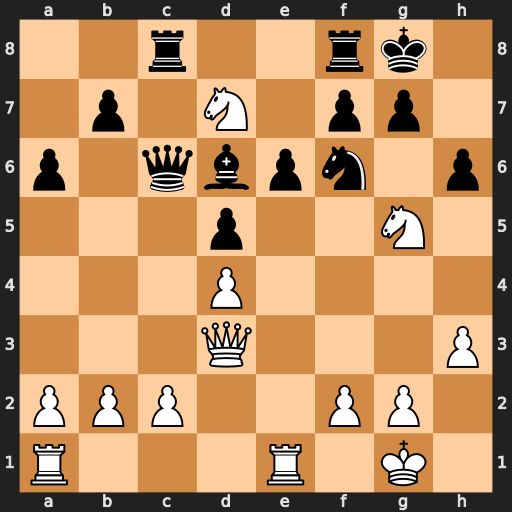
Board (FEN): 2r2rk1/1p1N1pp1/p1qbpn1p/3p2N1/3P4/3Q3P/PPP2PP1/R3R1K1
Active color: w
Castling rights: -
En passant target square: -
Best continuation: Nxf6+ gxf6 Qh7#